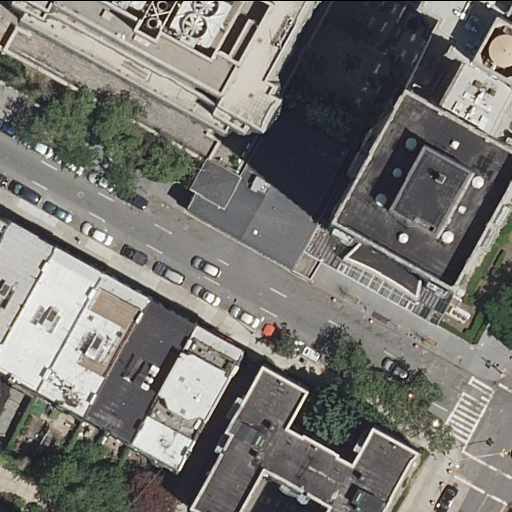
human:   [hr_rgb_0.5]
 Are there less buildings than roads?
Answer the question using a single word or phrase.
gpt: no

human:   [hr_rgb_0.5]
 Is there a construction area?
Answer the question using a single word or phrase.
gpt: no

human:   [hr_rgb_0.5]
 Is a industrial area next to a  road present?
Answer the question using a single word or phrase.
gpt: no

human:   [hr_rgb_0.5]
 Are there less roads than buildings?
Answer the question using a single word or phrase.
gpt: yes

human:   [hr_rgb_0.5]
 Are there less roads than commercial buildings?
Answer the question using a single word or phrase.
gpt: no

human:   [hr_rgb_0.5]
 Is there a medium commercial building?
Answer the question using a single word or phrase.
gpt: no

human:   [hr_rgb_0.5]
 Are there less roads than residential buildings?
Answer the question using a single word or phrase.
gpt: yes

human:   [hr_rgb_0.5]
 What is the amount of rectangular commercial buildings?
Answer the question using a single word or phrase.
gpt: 0

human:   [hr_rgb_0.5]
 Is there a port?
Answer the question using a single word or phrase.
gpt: no

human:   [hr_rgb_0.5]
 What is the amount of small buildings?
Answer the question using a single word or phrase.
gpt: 1

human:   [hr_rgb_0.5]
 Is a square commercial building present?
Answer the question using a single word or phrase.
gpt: no

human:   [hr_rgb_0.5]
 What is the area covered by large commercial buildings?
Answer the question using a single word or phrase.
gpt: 0m2

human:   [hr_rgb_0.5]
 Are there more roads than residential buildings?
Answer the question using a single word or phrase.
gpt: no

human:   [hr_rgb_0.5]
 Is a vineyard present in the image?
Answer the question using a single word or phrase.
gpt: no

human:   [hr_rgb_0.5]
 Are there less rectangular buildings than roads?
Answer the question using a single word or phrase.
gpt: no

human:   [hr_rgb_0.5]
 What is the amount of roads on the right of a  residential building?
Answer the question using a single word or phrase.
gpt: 5

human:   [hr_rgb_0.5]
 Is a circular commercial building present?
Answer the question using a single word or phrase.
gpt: no

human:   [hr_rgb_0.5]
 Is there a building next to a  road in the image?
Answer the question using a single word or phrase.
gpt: yes

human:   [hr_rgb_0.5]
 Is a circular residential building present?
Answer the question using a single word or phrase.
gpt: no

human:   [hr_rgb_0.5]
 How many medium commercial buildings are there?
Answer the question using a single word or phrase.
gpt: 0

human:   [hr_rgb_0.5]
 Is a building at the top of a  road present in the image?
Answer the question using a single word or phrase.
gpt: yes

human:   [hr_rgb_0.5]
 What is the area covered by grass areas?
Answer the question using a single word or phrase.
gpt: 0m2

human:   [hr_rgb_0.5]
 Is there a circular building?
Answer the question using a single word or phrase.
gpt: no

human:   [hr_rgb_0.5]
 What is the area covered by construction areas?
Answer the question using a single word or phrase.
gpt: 0m2

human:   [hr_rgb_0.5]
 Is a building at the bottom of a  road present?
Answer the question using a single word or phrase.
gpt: yes

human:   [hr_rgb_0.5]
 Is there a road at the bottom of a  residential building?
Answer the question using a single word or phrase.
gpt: yes

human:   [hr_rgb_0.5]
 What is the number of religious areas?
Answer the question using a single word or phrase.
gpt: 0

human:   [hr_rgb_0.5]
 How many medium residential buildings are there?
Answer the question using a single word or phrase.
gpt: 5

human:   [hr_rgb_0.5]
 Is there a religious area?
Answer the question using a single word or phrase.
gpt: no

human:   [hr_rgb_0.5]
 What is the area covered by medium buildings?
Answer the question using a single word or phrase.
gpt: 1313m2

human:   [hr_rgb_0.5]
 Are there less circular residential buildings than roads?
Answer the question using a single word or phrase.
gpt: yes

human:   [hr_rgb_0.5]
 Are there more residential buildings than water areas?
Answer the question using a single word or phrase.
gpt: yes

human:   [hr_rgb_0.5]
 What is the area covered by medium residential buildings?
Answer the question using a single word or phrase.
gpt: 1313m2

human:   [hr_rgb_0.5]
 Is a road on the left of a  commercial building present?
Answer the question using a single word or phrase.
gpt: no

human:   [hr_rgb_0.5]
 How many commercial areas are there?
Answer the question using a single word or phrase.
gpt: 0

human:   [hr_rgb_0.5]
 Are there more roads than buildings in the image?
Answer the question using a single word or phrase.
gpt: no